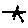
Label: star